Question: Given the supply, demand, and route table for this logistics problem, what is the minimum total cost? Please provide the answer as an integer.
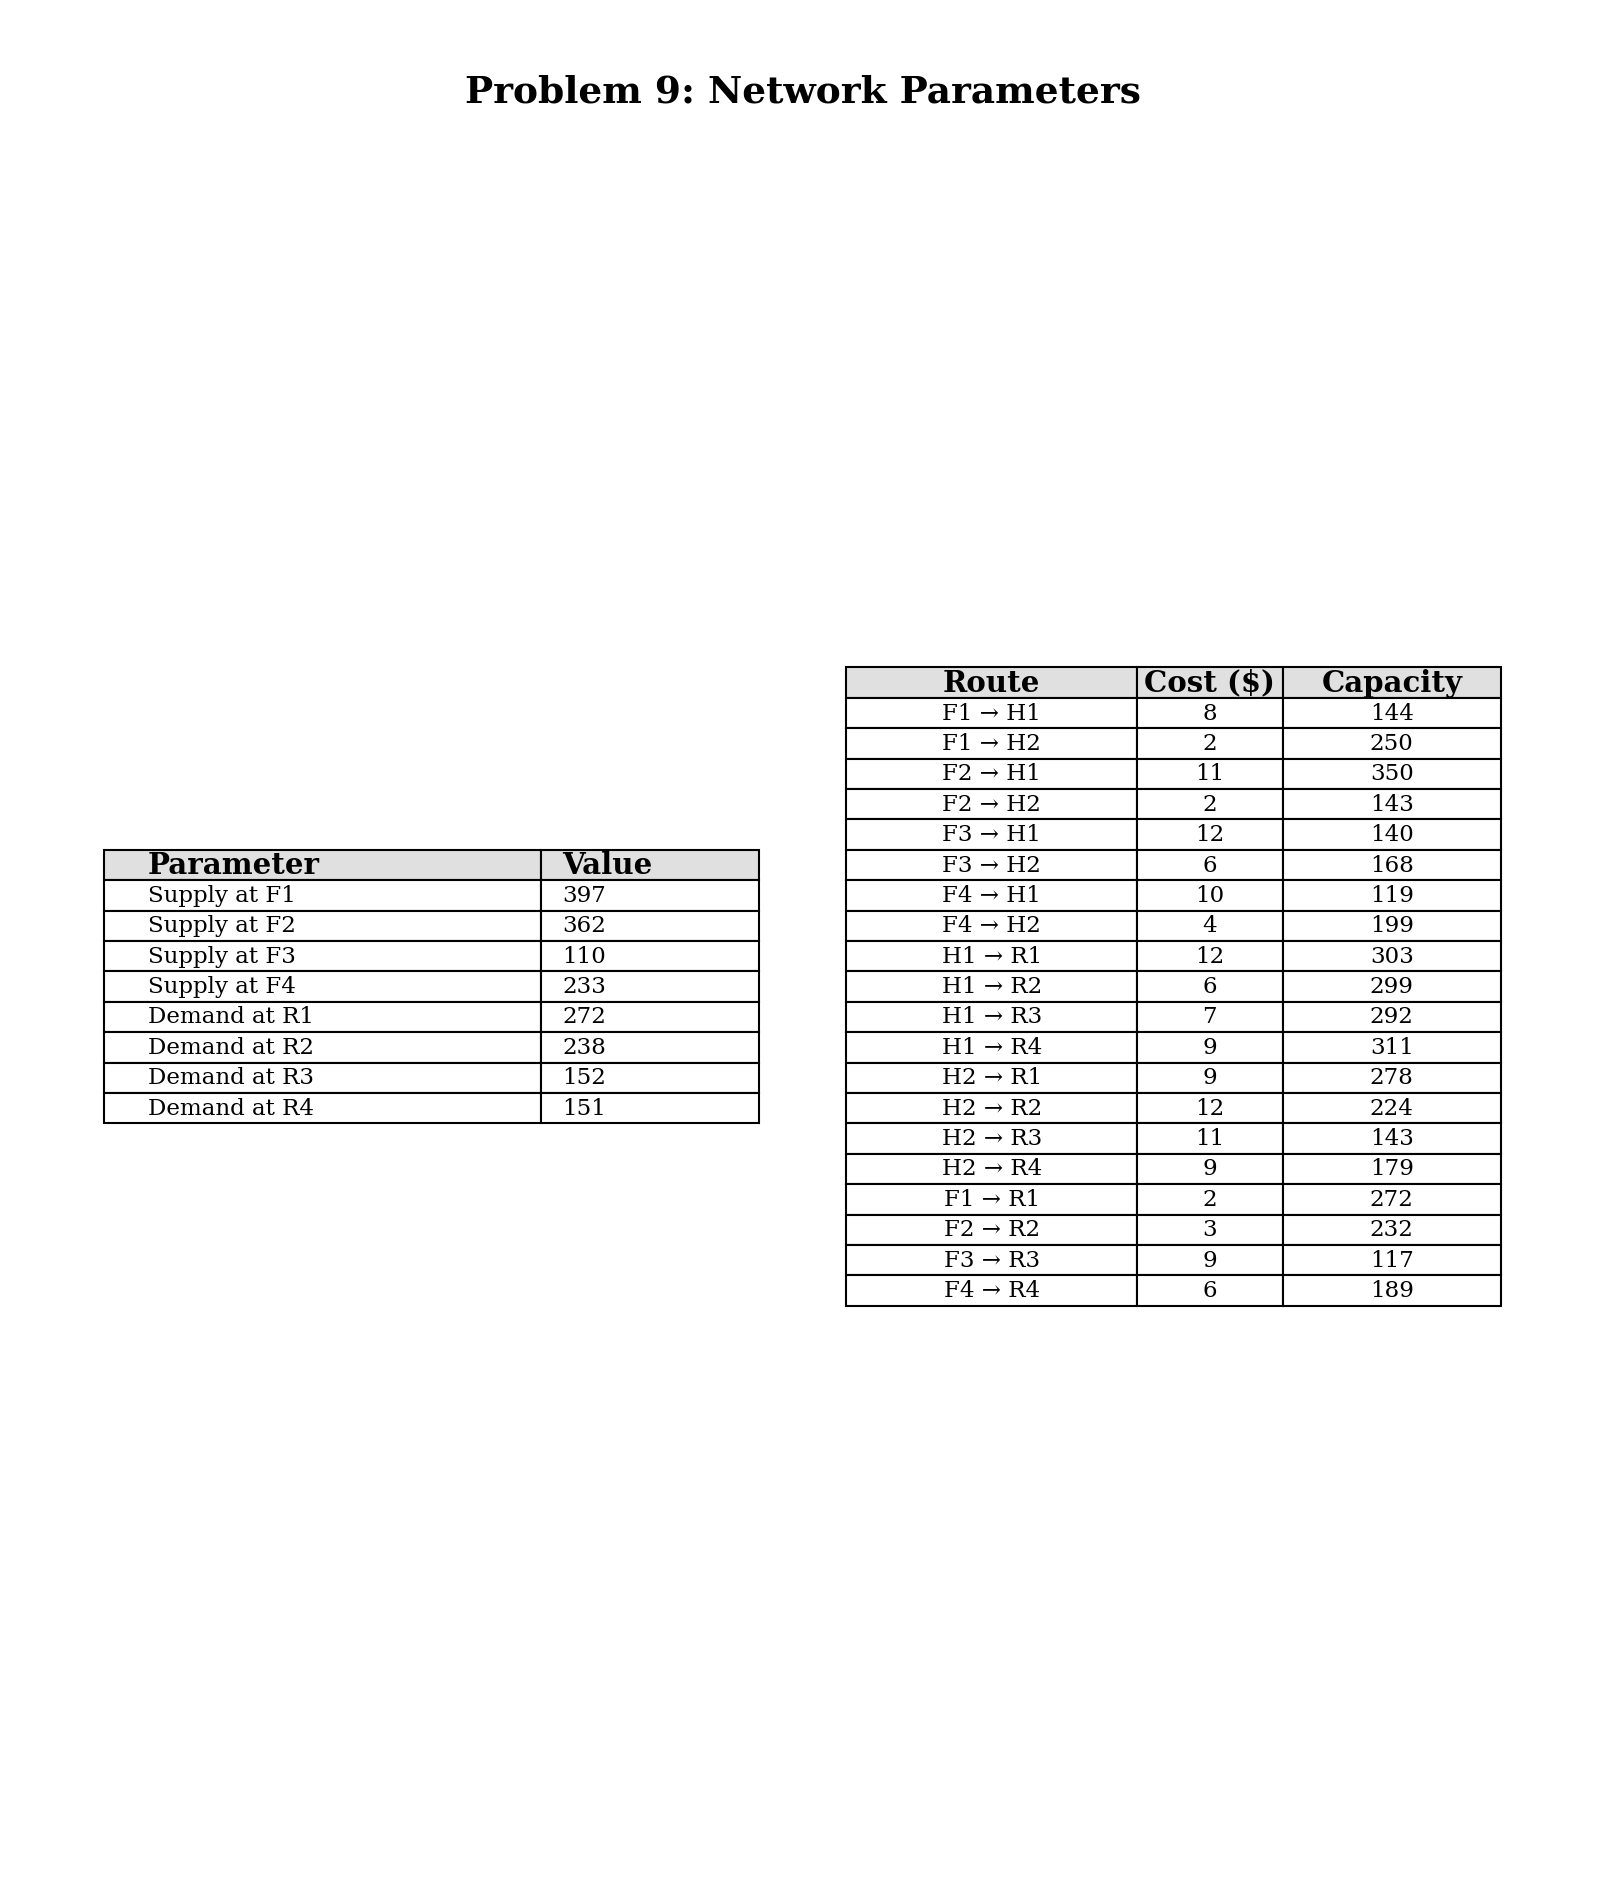
Answer: 3766